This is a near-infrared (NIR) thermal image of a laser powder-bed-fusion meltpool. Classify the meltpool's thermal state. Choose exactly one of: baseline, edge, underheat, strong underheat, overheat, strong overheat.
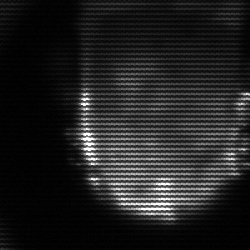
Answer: baseline